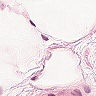
Metastatic tissue present: no